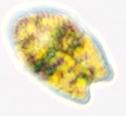
Label: Akashiwo